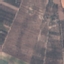
Land use / land cover class: PermanentCrop